Interaction volume radius: 5 \u00c5
Interaction volume height: 35 \u00c5
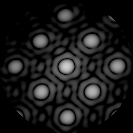
Disorder parameter: 0.0443